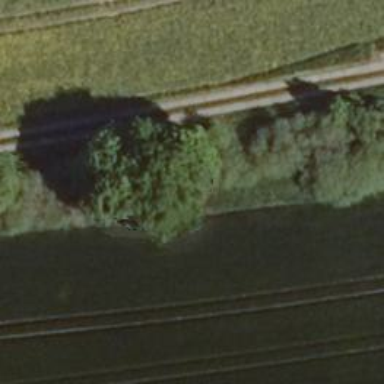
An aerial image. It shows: Row of trees in natural setting.